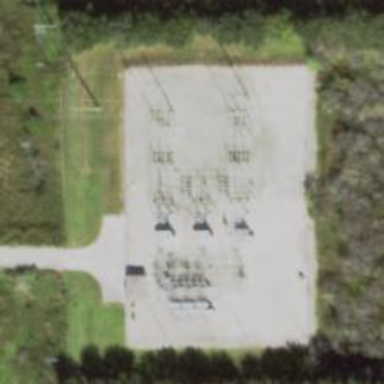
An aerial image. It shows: Switch for power supply.